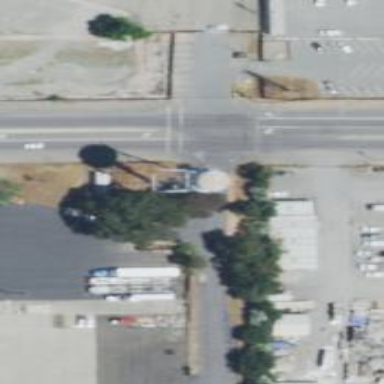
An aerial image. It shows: Water tower that is man-made.